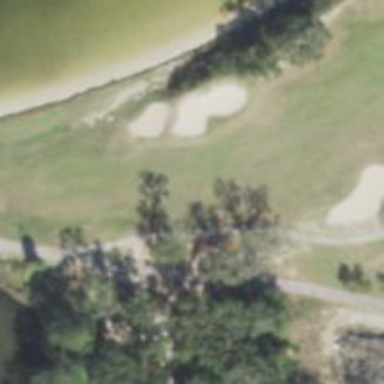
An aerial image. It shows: Golf hole.